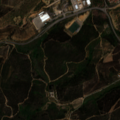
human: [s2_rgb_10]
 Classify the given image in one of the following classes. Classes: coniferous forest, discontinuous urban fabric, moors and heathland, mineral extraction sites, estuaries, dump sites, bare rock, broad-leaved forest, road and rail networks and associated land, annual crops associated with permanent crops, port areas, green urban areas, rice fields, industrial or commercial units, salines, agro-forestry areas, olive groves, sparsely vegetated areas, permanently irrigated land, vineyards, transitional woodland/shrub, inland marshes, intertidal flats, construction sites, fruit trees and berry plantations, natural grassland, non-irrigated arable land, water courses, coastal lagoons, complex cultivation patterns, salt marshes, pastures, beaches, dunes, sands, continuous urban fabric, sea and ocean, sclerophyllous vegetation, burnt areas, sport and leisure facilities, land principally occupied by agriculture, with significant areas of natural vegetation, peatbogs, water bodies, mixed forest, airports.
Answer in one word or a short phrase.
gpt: discontinuous urban fabric, broad-leaved forest, transitional woodland/shrub